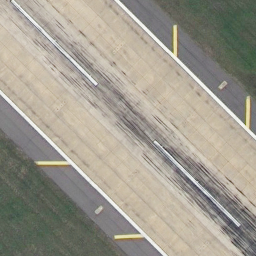
Label: runway